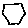
Label: hexagon